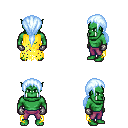
a pixel art fantasy rpg character, male body template, orc, green skin, yellow tattered cape, magenta pants, white cyan ponytail hairstyle, metal gloves, four views (front, back, left, right), 2x2 character sprite sheet, small pixel art, hard edges, no anti-aliasing